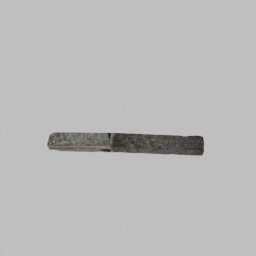
Label: architecture